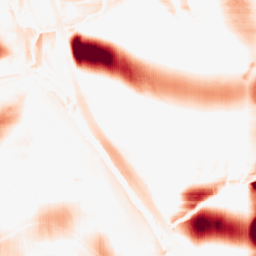
Category: morphological
Decomposition family: rolling_ball
Decomposition parameters: radius: 25
Upsampling method: sinc_hamming
Upsampling parameters: scale: 2
kernel_size: 8
Upsampling scale: 2